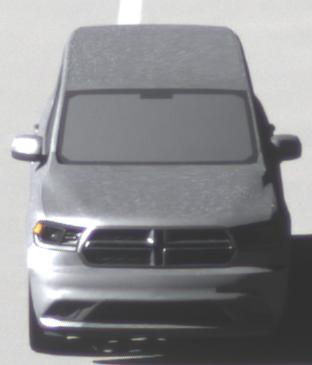
Make: Dodge
Model: Durango
Detailed model: Gen. 3
Model produced from: 2010
Doors: 5
Color: white
Road condition: dry road
Daytime: morning or afternoon
Contrast: high contrast